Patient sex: M
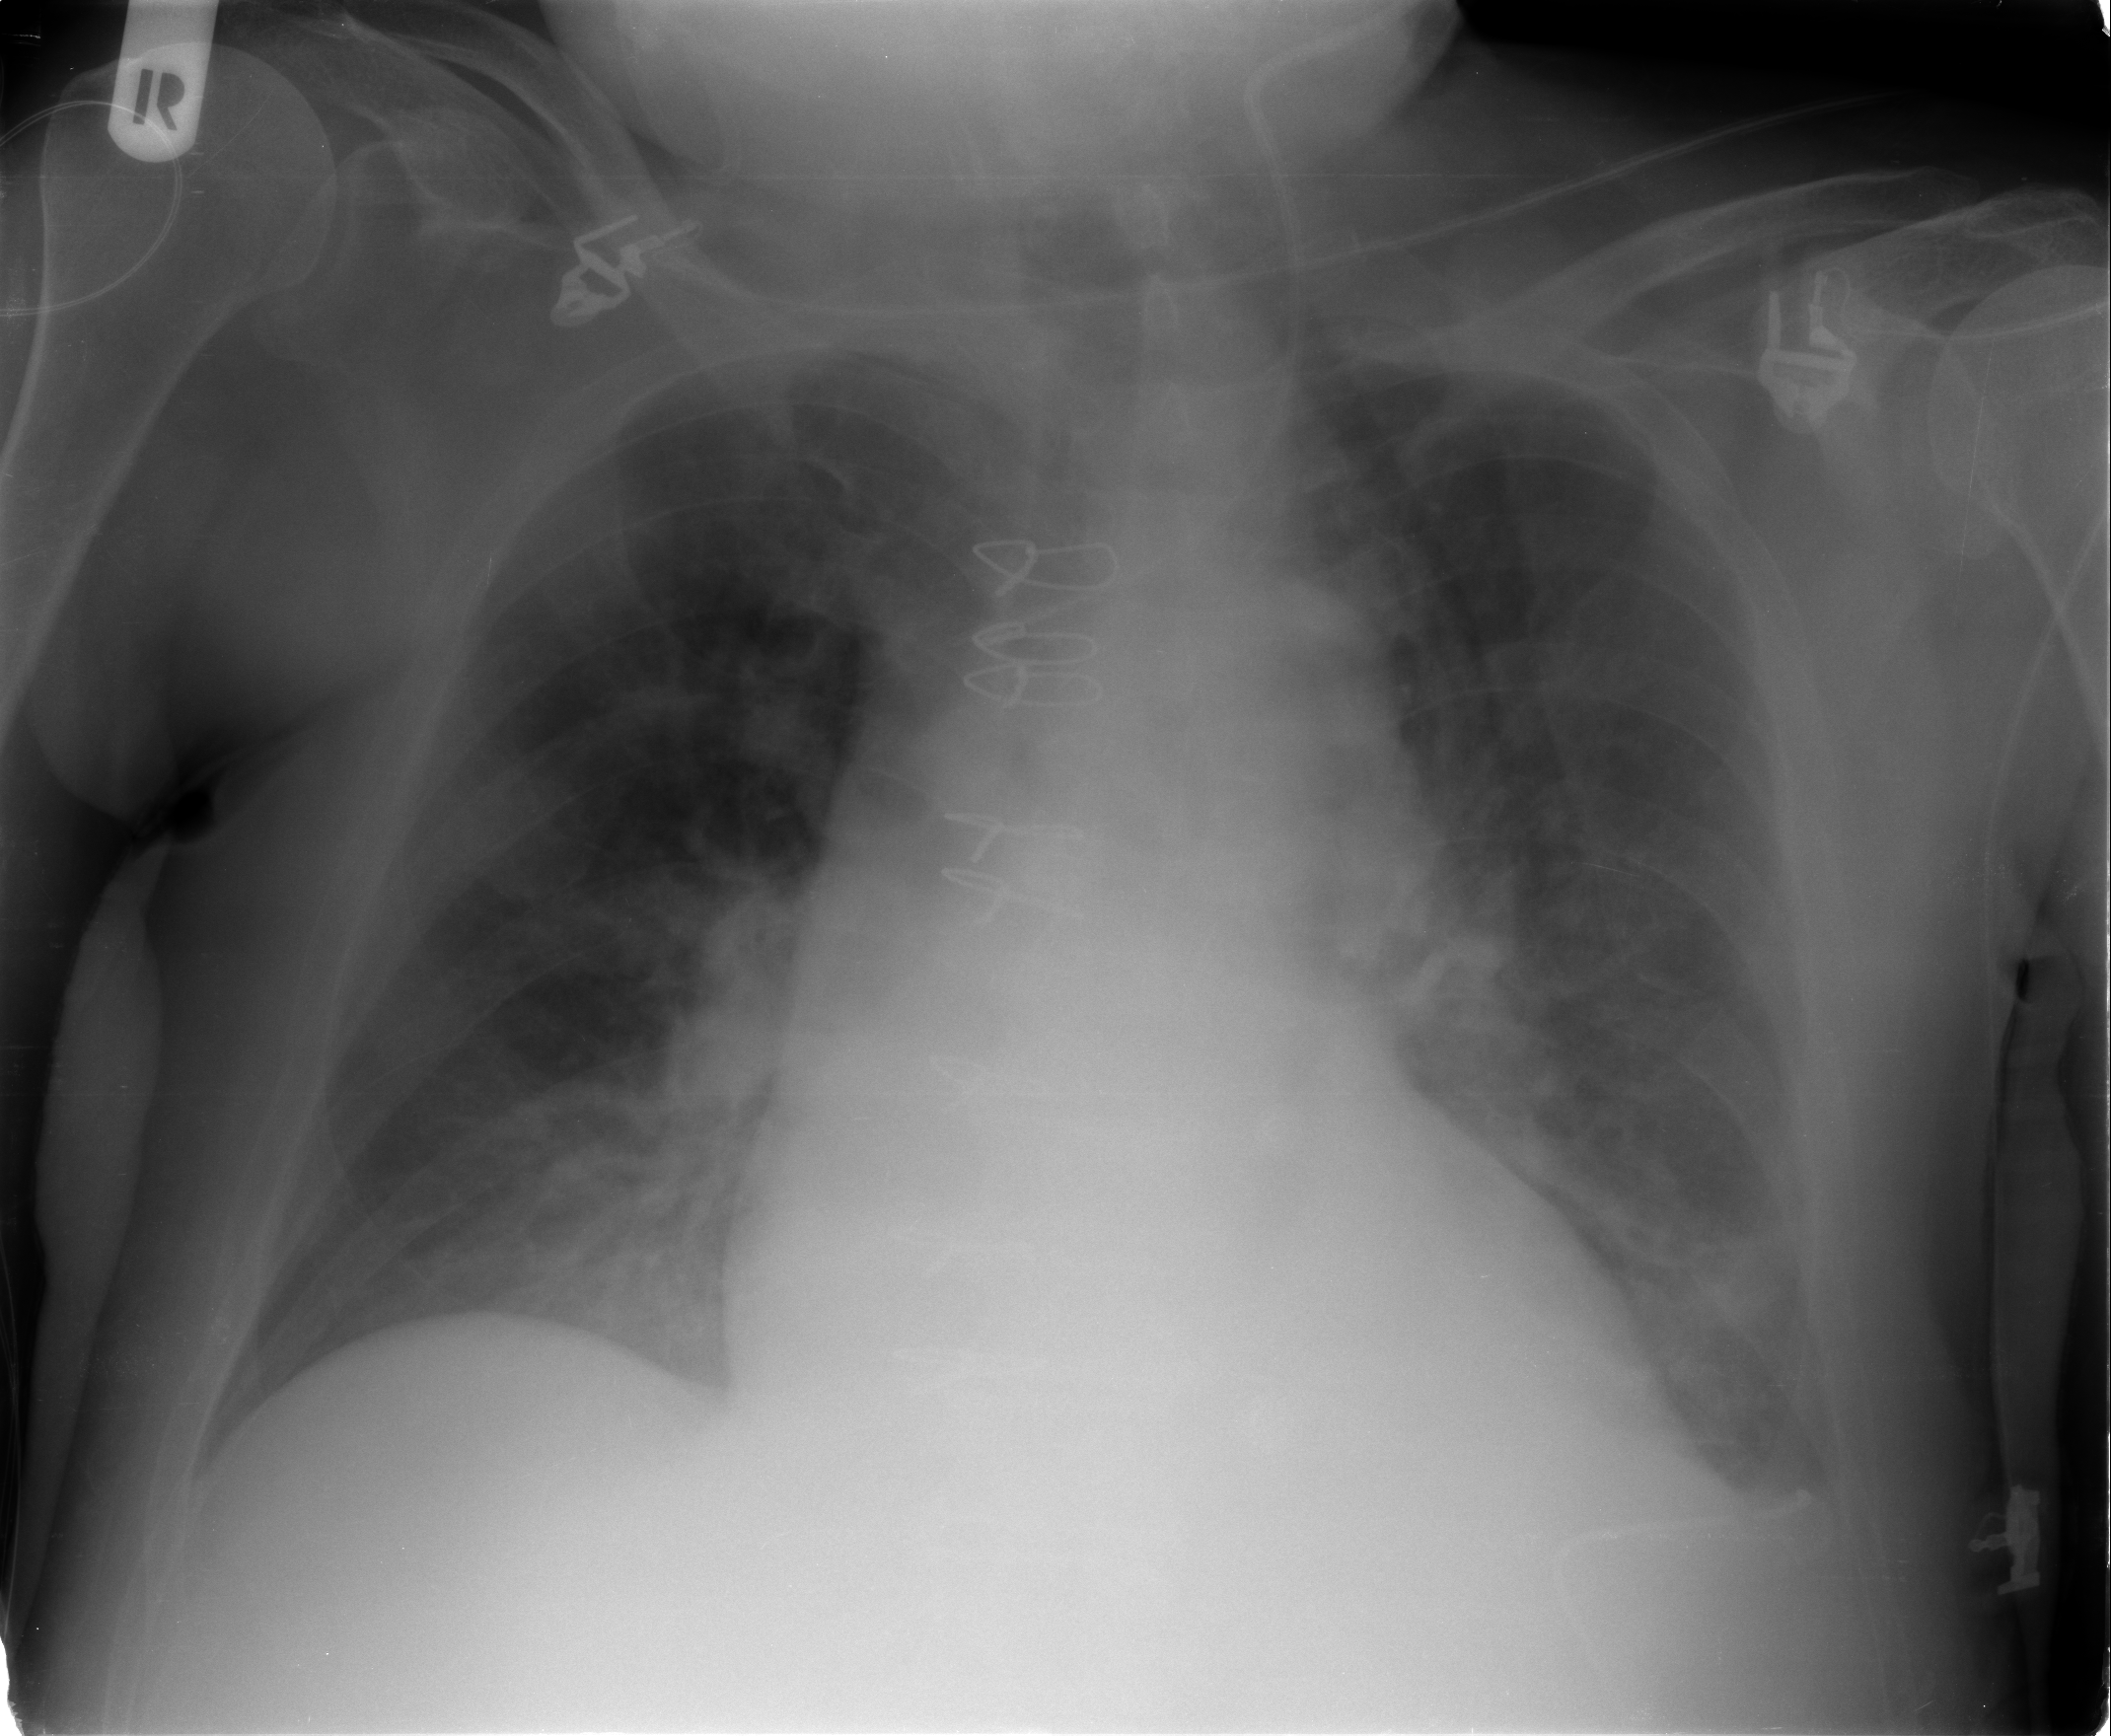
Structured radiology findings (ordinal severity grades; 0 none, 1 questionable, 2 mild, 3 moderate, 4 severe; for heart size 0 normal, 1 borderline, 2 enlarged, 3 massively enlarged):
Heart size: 2
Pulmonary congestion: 1
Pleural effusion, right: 0
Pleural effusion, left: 2
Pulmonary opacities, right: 2
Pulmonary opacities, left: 1
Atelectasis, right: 2
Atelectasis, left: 2